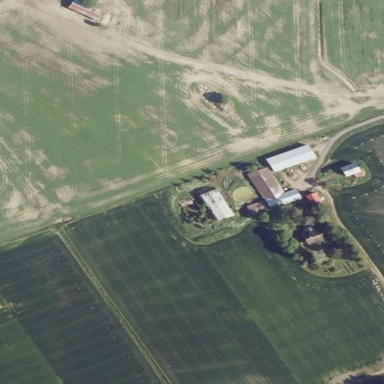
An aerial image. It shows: Farm with farmyard.